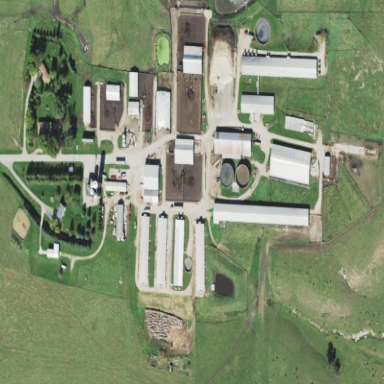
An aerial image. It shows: Farmyard area.